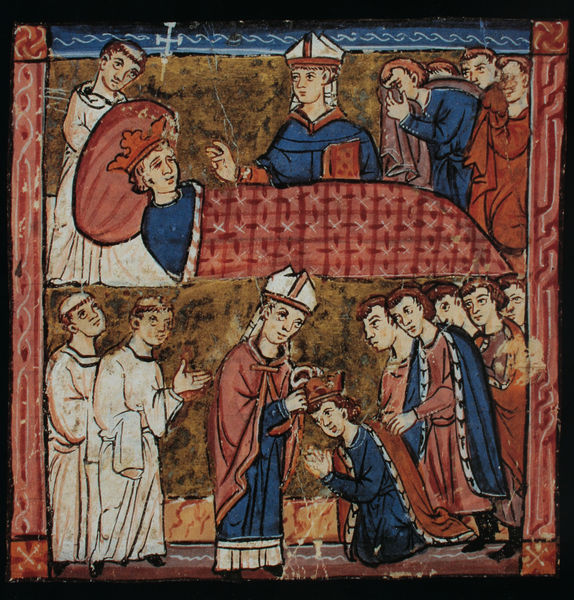
Titel: Tod des Goffredo do Buglione. Krönung seines Bruders
Künstler: Baldovino di Bologna
Standort: Lyon
Institution: Bibliothèque Municipale
Schlagwörter: blau, hand, umhang, wasser, weiß, ocker, braun, männer, schwarz, rot, tuch, beige, alt, bibel, hermelin, rahmen, tod, tot, trauer, kirche, gewand, gold, haare, kutte, mantel, decke, gewänder, personen, borte, gotik, krone, fell, stab, bischof, gefolge, kaiser, kissen, könig, papst, bett, bettdecke, krank, buch, glaube, kreuz, religion, weinen, illustration, knien, mäntel, nerz, beten, gebet, salbung, fensterbild, prister, betttuch, sterben, totenbett, kranker, christlich, krankheit, mittelalter, klerus, krönung, priester, segen, segnen, segnung, prinz, mönch, geistliche, mitra, mönche, kutten, königlich, heilige, fresko, anbetung, glauben, heilung, krankenbett, beweinung, miniatur, sohn, fresco, hofstaat, tränen, demut, ornat, ölung, tonsur, sterbebett, weihe, dank, buchmalerei, letzte ölung, pius, klage, kreiz, totenbahre, hochmittelalter, karolingisch, krankensalbung, pest, beistand, sakrament, nachfolger, aussatz, bettt, bibeel, clerus, der könig ist tot es lebe der, ernennung, krünung, sakramente, segnug, bischof würdenträger, dscmittelalter, manuskript handschrift krönung